Aerial crown-view tile of a tropical tree (Barro Colorado Island, Panama), acquired 20250818:
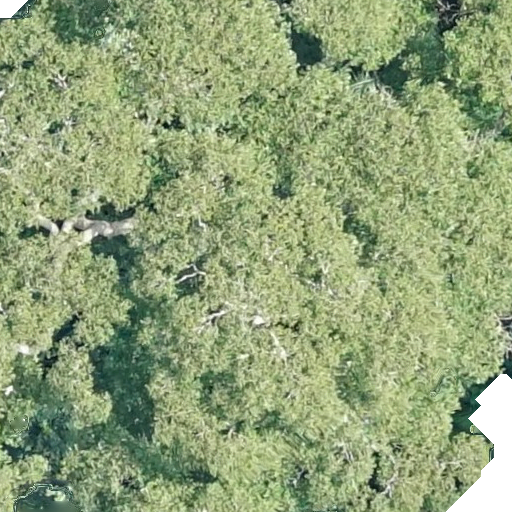
Species: Dipteryx oleifera
GBIF accepted scientific name: Dipteryx oleifera
Crown area: 767.434 m²